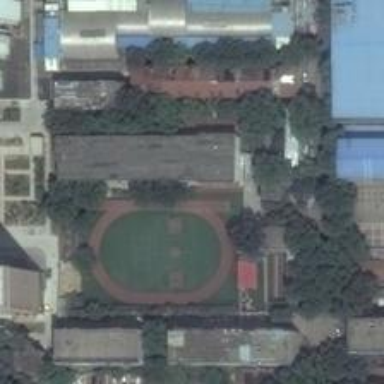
It is obvious that this area is a factory, equipped with a playground, parking lots and treelined streets .